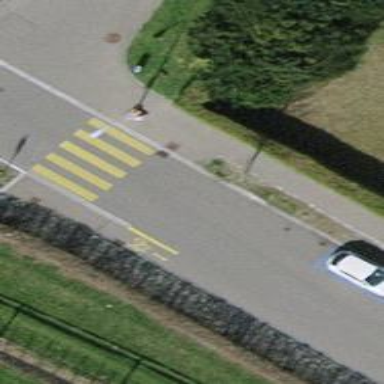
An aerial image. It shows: Asphalt cycleway.